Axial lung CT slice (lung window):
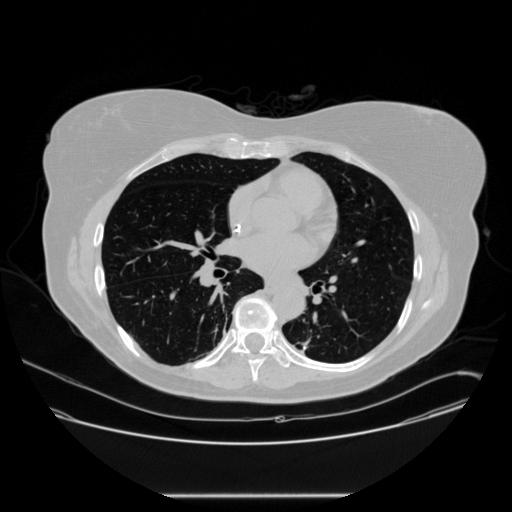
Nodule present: no